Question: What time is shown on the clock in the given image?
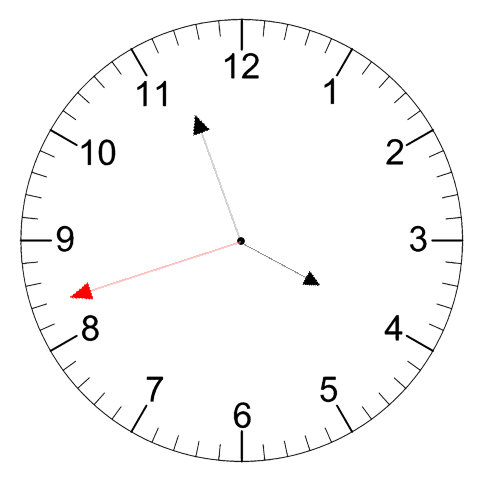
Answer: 03:56:42